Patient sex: M
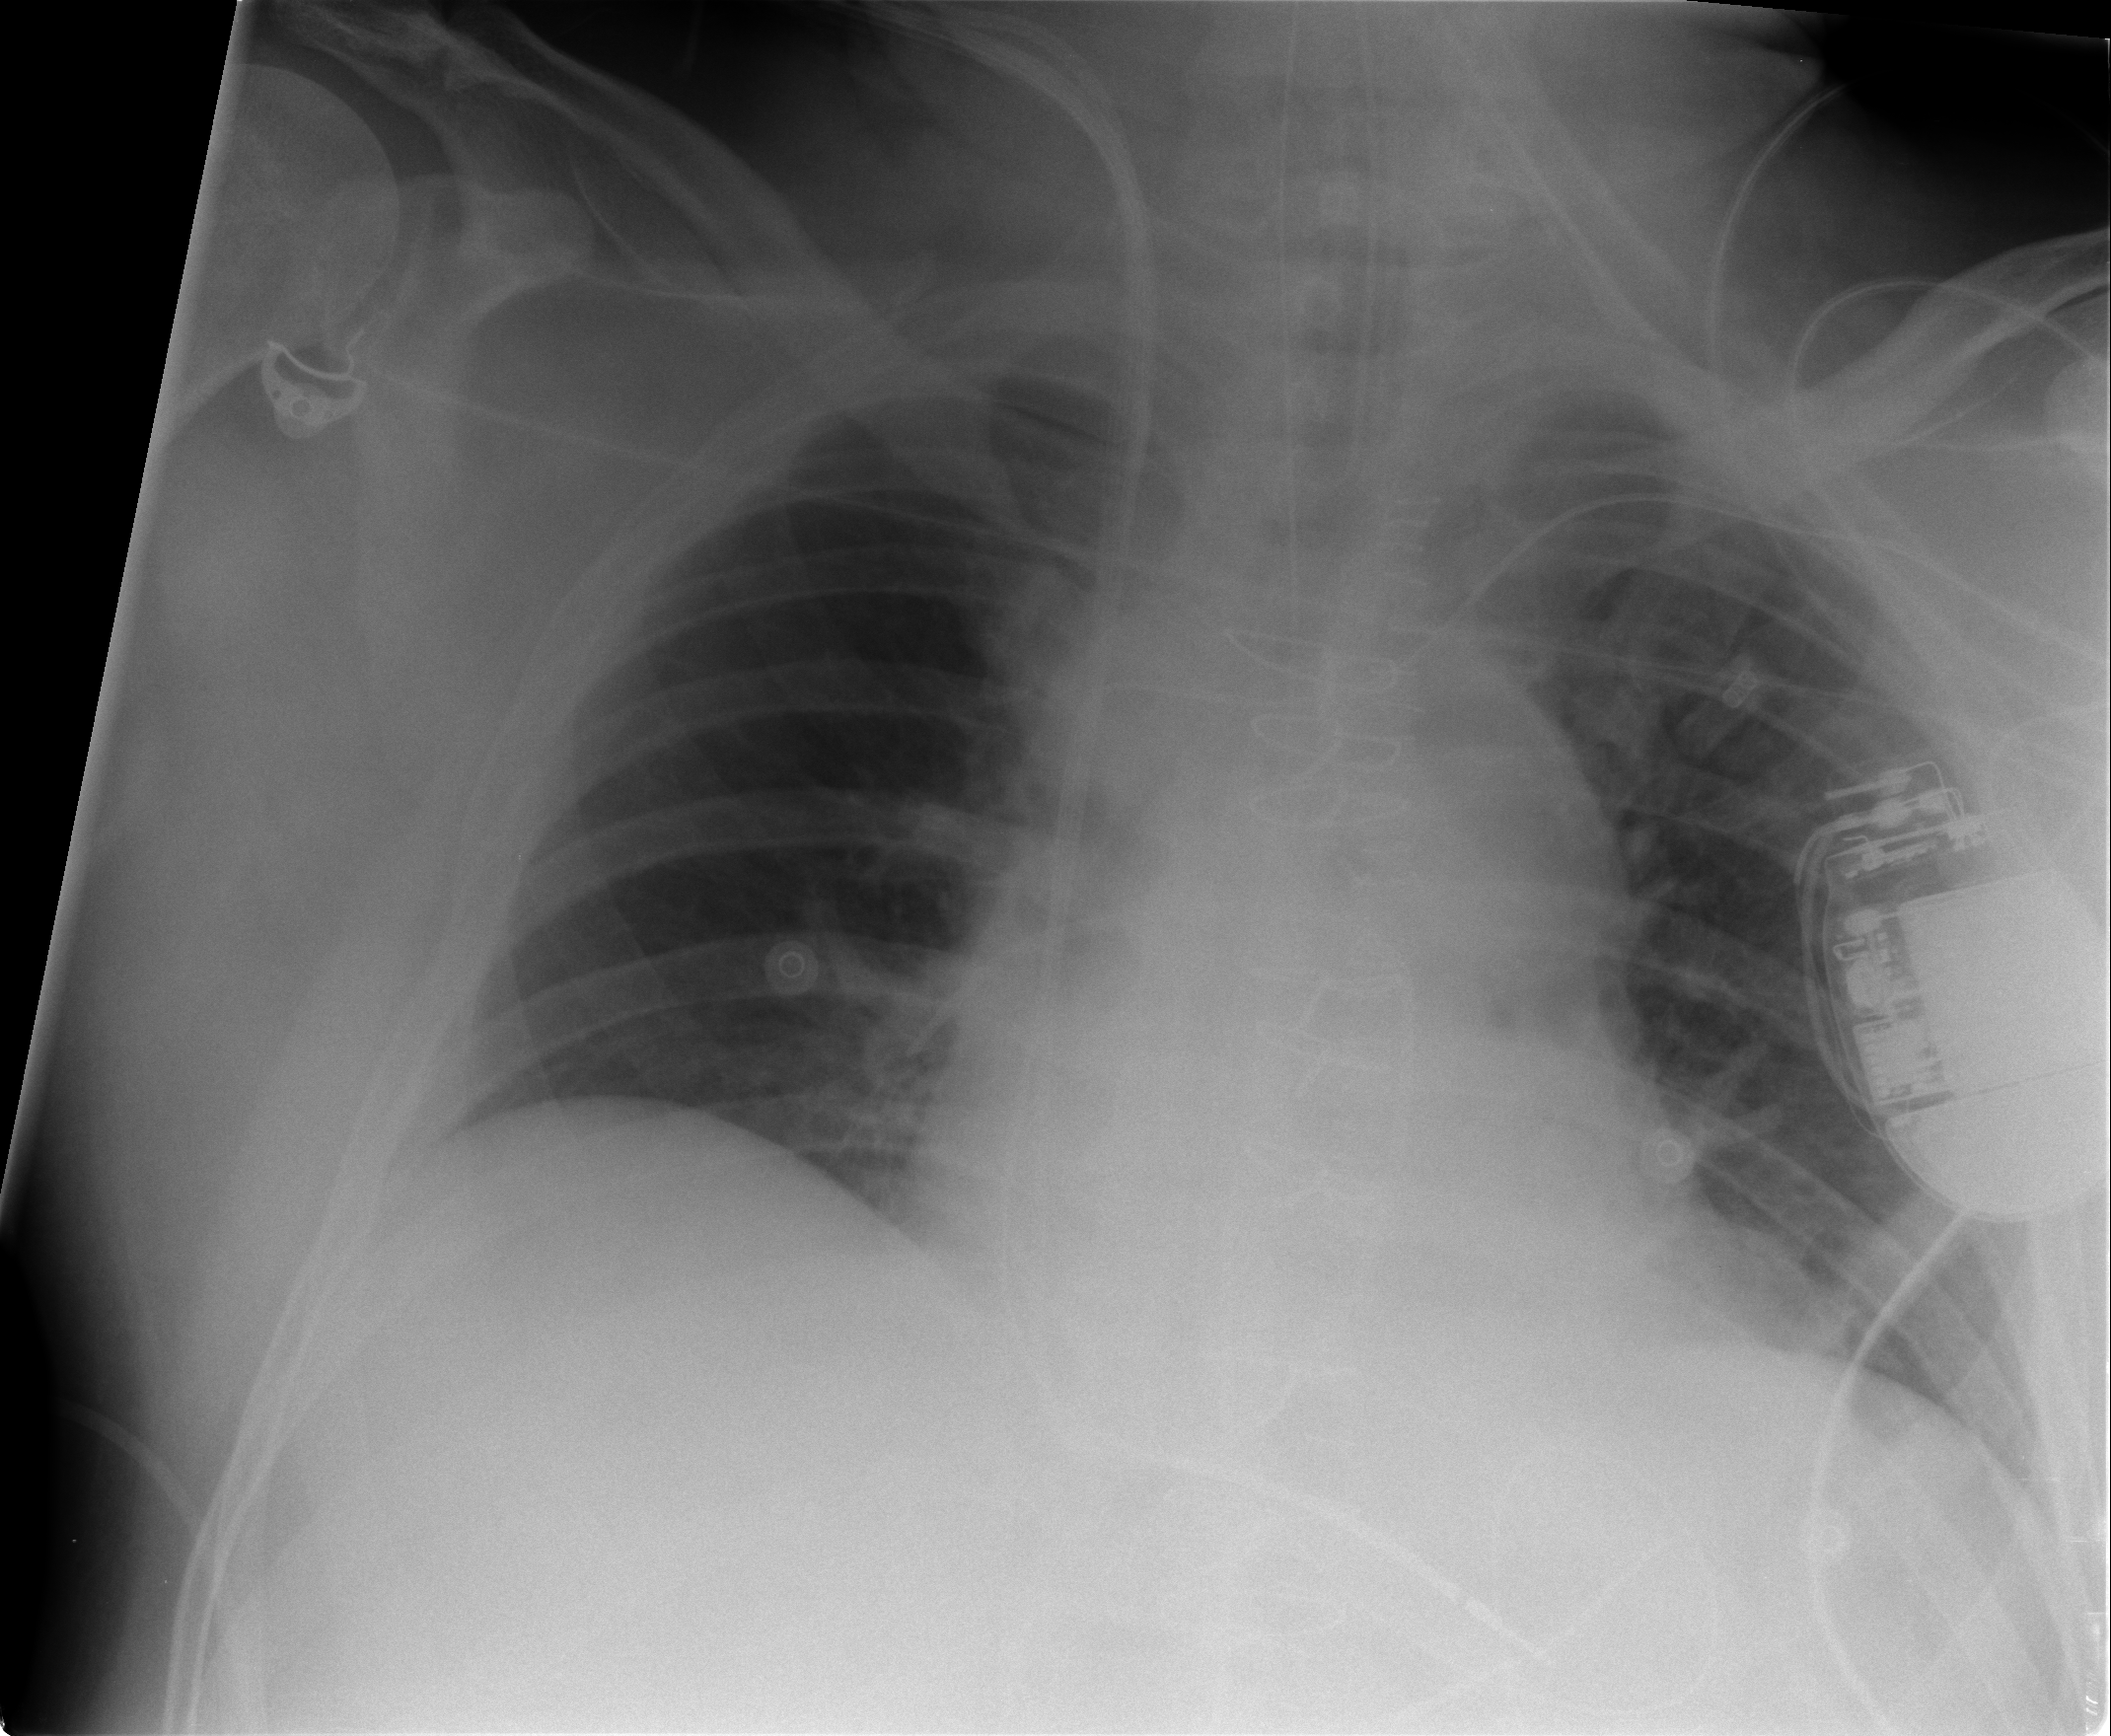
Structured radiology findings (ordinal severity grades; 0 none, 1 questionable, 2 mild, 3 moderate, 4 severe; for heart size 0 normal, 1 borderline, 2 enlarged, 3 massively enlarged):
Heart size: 1
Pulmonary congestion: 0
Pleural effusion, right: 0
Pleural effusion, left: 0
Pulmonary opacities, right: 0
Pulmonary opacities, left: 0
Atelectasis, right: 2
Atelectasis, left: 2